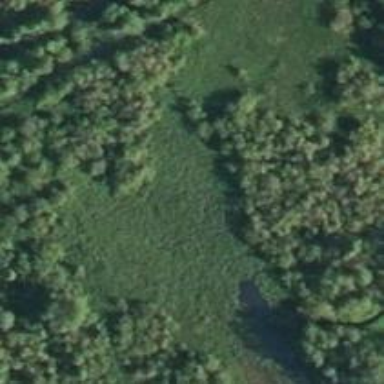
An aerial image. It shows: Swamp in wetland area.